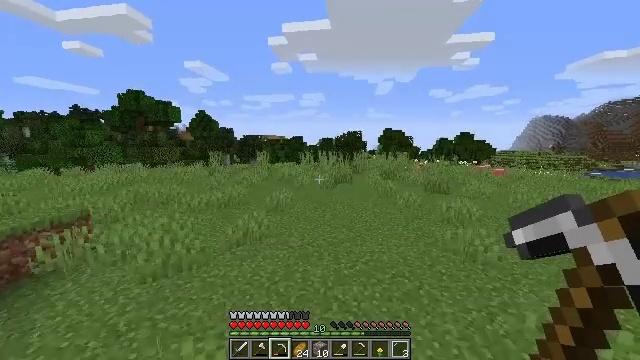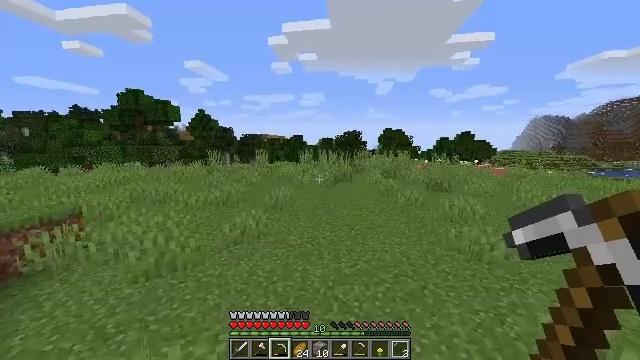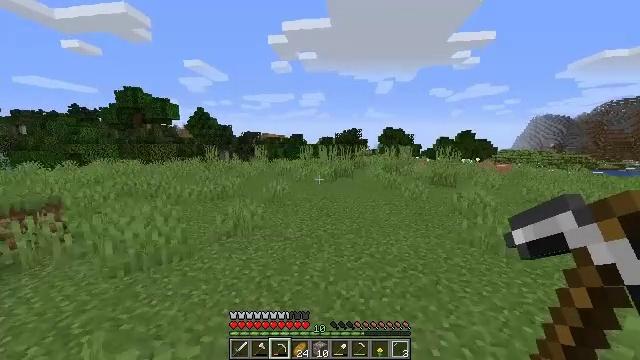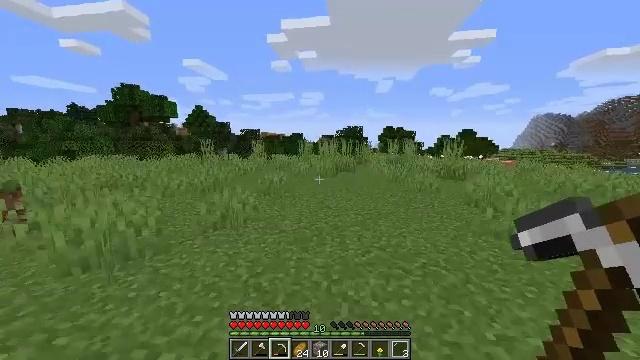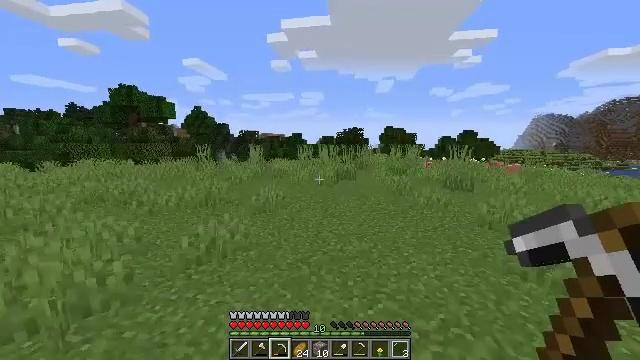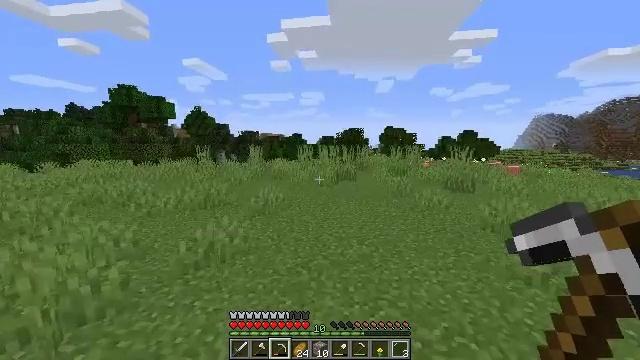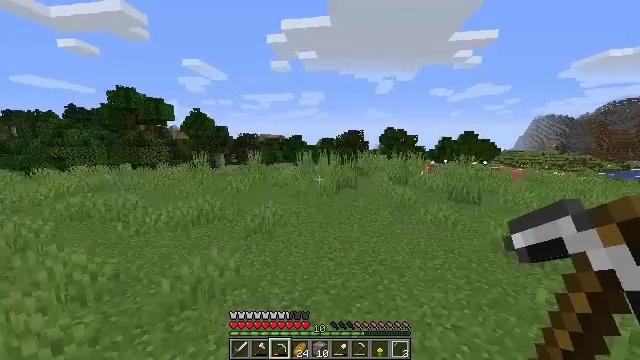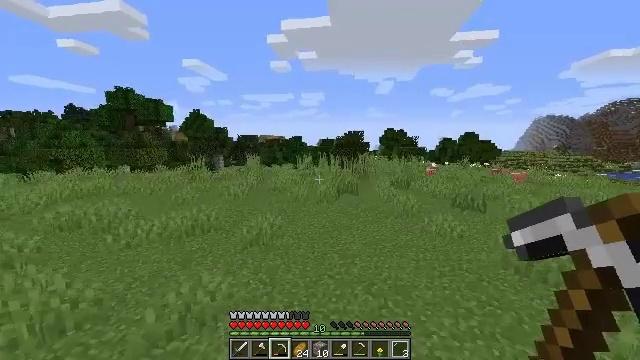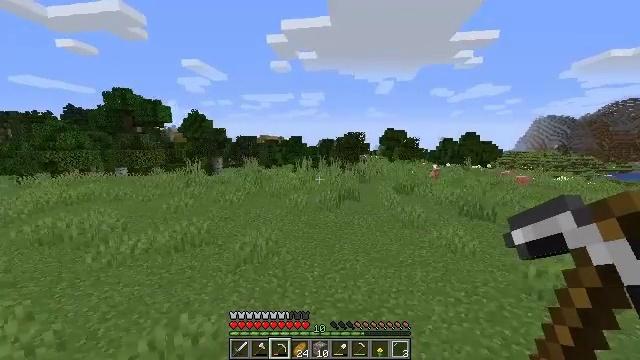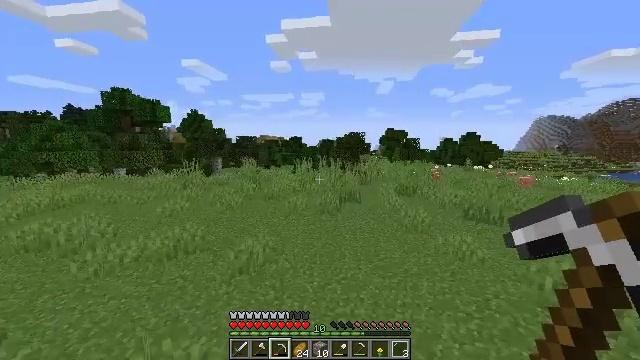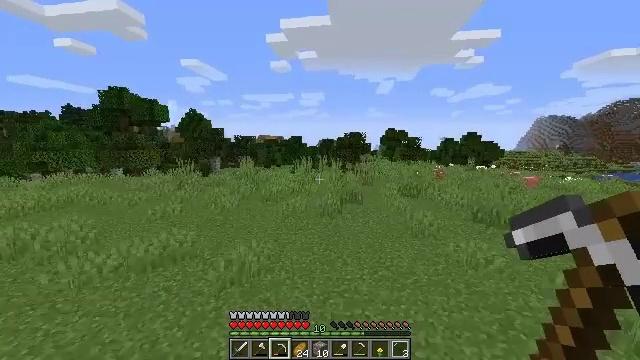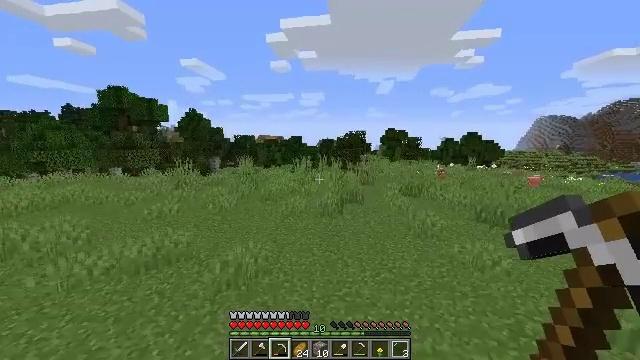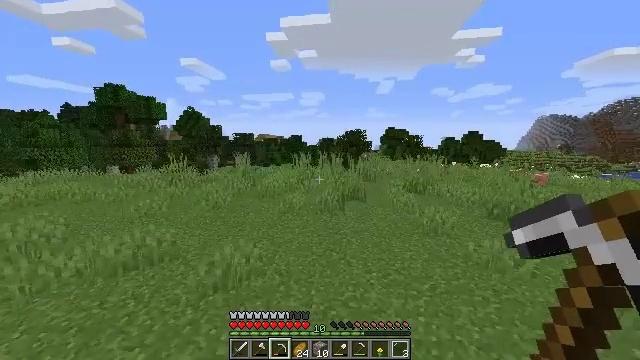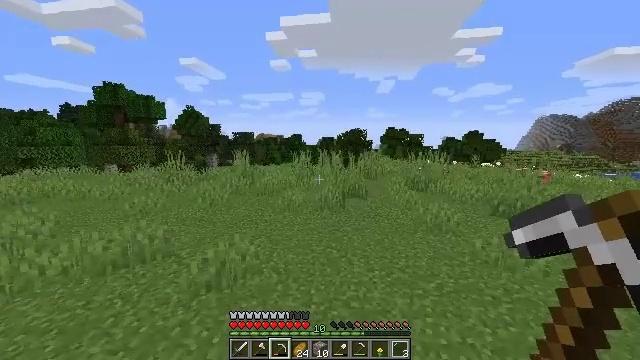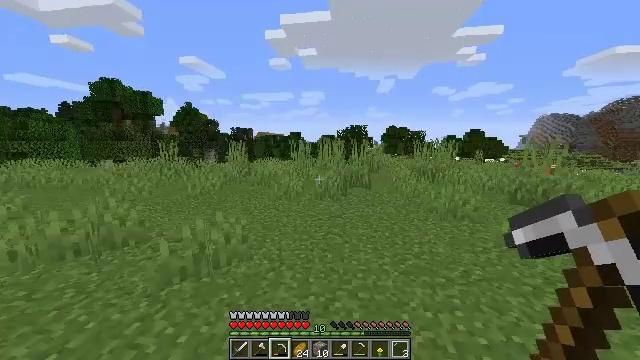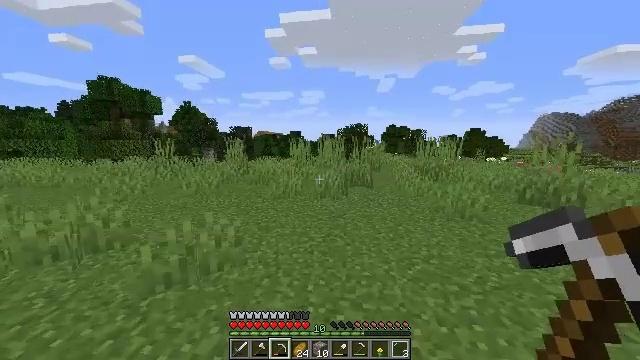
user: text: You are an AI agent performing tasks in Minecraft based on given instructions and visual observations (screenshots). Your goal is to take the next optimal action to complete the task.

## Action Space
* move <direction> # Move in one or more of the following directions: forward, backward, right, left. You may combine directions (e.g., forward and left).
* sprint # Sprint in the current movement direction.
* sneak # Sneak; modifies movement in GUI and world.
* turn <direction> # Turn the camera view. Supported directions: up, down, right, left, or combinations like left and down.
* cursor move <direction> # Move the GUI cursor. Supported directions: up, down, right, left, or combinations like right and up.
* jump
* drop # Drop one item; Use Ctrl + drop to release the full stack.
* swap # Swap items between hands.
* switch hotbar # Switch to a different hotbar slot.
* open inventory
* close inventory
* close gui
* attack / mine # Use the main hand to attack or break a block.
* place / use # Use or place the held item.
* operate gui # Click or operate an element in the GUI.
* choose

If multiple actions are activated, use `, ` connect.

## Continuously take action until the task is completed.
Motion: motion action
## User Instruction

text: Gather oak leaves by attacking.
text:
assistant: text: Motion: move forward, jump
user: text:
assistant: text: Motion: move forward, jump
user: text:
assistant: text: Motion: move forward, jump
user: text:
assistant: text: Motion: move forward, jump
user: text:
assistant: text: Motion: move forward, jump
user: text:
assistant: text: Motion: move forward, jump
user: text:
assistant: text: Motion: move forward, jump
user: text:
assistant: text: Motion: move forward, jump
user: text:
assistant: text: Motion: move forward, jump
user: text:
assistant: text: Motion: move forward, jump
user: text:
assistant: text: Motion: move forward, jump
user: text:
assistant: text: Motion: move forward, jump
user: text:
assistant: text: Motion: move forward, jump
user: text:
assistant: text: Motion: move forward, jump
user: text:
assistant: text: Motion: move forward, jump
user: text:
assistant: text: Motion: move forward, jump
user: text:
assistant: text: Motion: move forward, jump
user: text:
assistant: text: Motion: move forward, jump
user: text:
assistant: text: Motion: move forward, jump
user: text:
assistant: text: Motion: move forward, jump
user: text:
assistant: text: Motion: move forward, jump
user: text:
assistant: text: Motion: move forward, jump
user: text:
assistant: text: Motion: move forward, jump
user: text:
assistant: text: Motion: move forward, jump
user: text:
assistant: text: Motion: move forward, jump
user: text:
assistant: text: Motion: move forward, jump
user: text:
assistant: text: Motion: move forward, jump
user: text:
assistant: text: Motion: move forward, jump
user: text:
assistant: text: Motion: move forward and move left, jump
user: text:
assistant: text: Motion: move forward and move left, jump